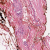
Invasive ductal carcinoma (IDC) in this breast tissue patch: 0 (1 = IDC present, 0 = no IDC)